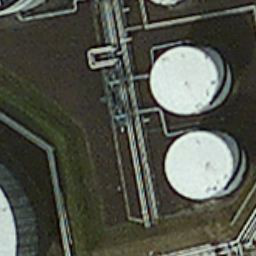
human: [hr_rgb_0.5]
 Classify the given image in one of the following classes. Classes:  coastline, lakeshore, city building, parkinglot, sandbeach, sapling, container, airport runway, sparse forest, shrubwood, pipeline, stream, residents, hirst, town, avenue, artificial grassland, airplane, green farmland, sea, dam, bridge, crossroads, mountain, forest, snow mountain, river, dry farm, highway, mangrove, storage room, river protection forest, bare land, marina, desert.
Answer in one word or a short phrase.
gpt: storage room